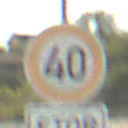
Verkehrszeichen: Geschwindigkeit40
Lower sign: Entfernungsangaben3
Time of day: MorningAfternoon
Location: Outdoor (RoadRail)
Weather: PartlyCloudy
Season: NotSpecified
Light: Natural